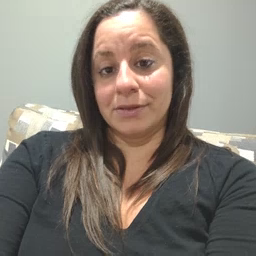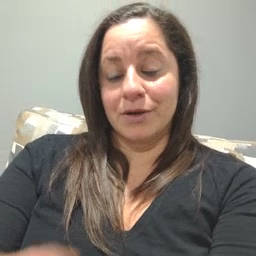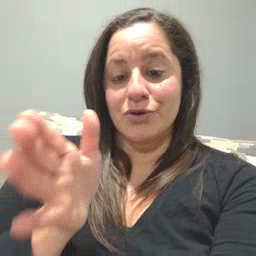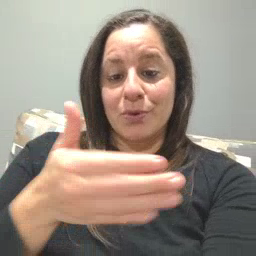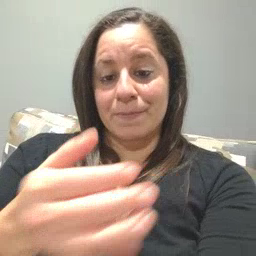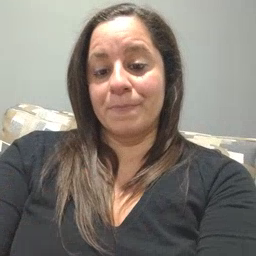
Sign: room